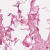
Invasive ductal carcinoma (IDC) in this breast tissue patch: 0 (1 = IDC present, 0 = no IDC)